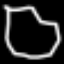
Label: octagon